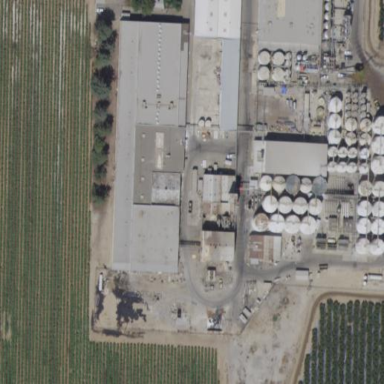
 which is considered as tourist attraction."